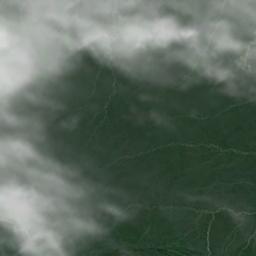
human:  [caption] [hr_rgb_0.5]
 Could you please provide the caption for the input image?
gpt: There is a thick cloud and a thin cloud on the sea .

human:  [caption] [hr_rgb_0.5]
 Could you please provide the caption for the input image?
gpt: The white cloud is above green land .

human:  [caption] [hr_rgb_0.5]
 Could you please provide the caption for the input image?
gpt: The stratus clouds are located above the land covered by dense vegetation and some roads go through the land .

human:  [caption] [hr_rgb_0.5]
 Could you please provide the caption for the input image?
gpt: Large white clouds on green earth .

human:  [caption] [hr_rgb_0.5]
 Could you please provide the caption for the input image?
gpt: There are many gray clouds over a green land .